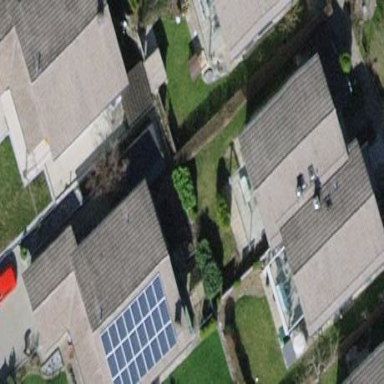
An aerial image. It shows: Detached building with gabled roof.